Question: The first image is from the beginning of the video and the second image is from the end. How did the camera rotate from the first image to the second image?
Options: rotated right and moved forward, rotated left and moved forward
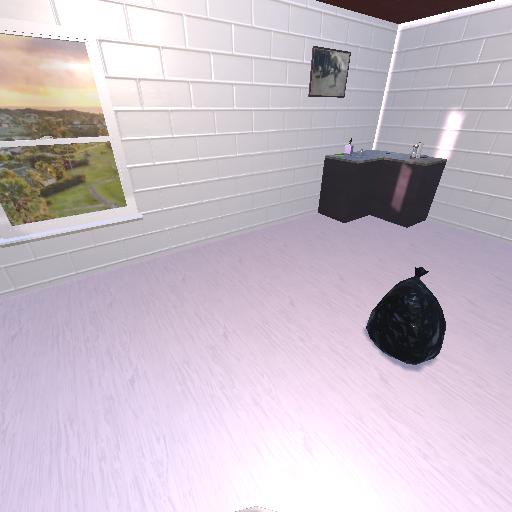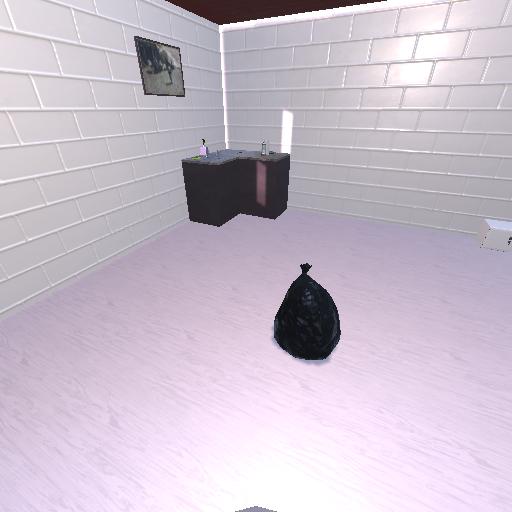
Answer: rotated right and moved forward